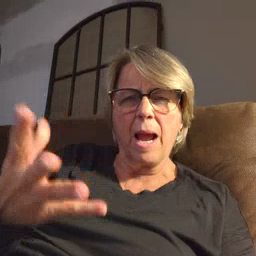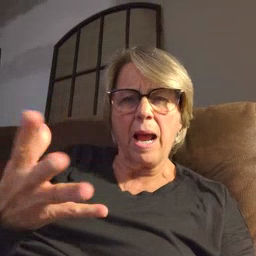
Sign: many